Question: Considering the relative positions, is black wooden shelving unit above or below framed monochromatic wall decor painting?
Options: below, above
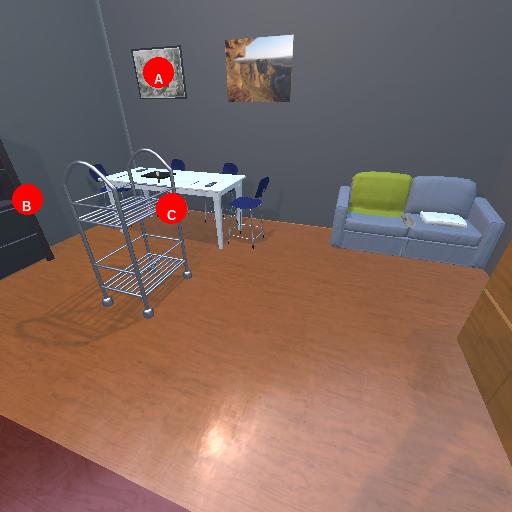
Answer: below